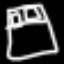
Label: bed